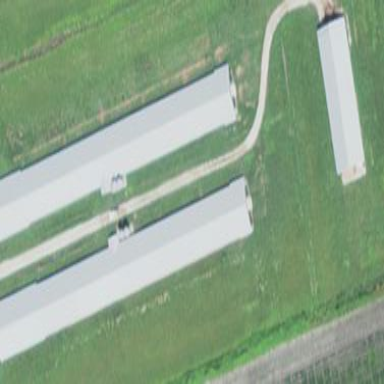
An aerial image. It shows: Barn.